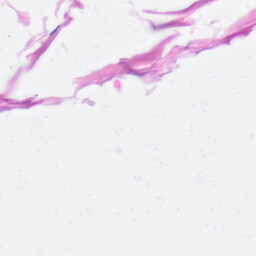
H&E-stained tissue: Heart